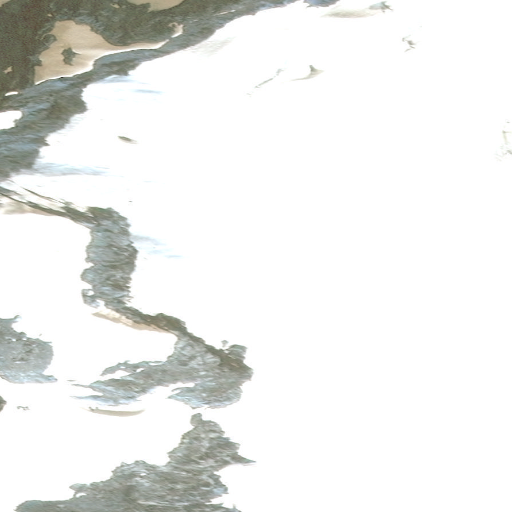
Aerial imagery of ridge(s) in Alaska named Berners Peaks containing only unknown